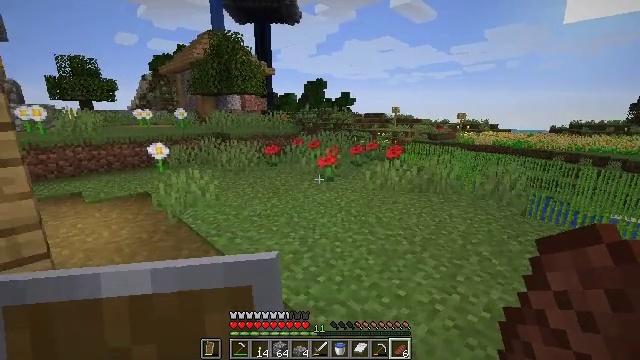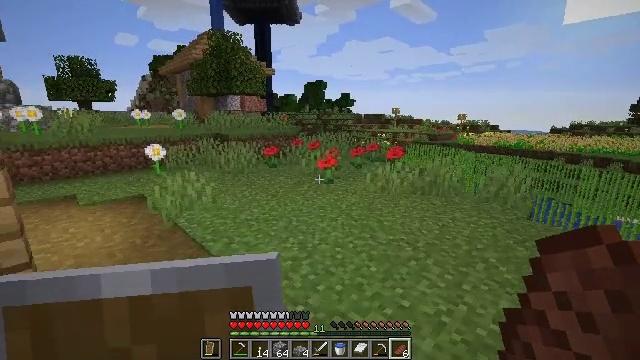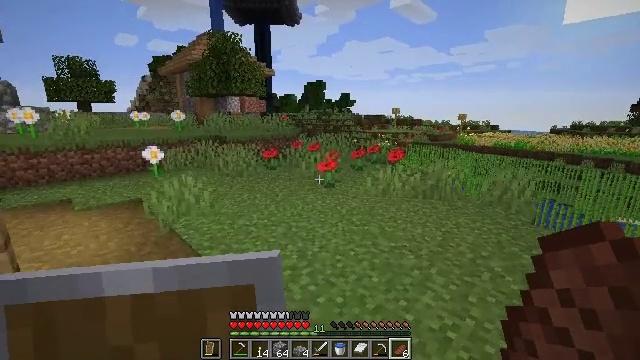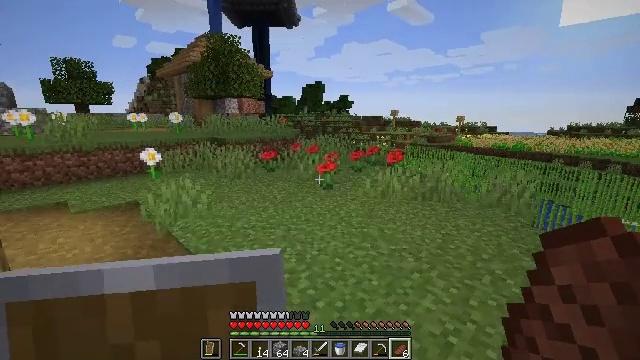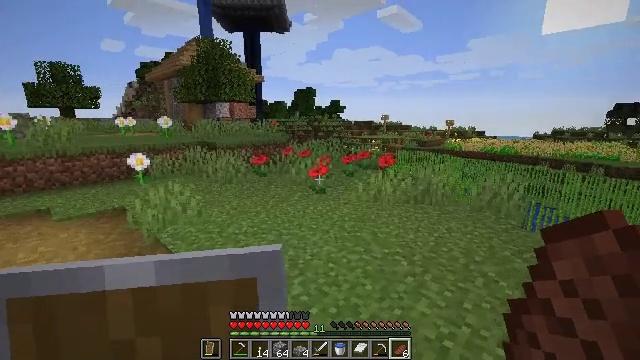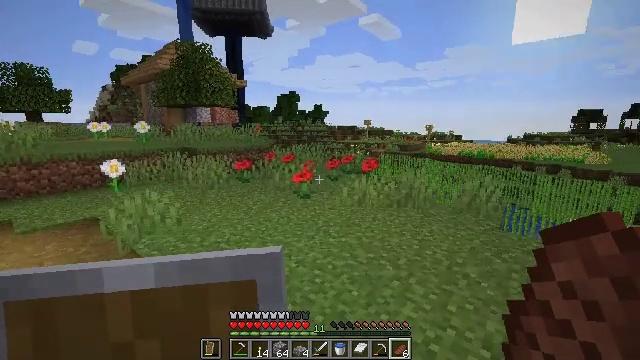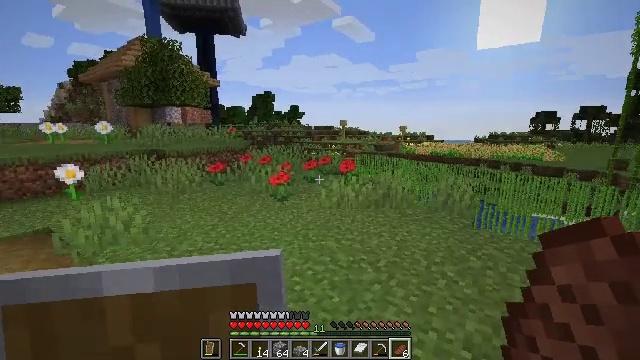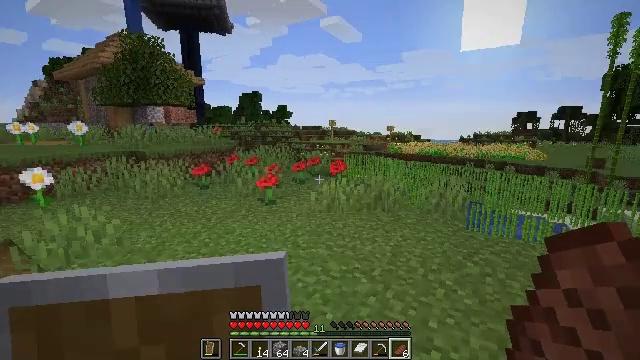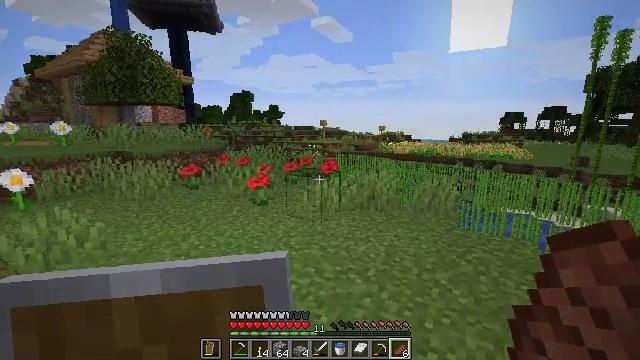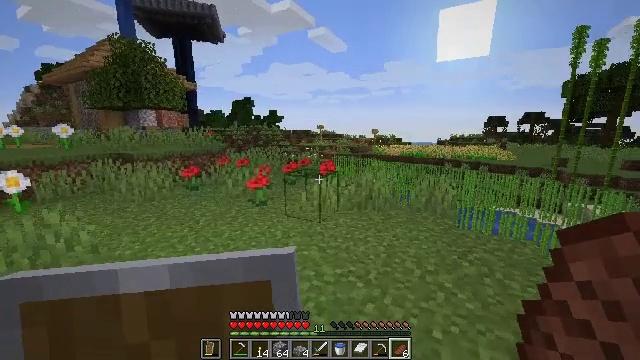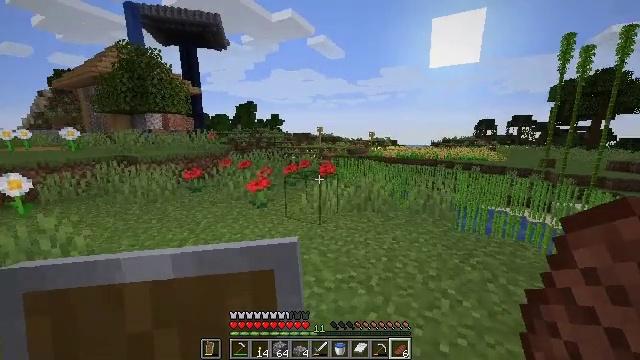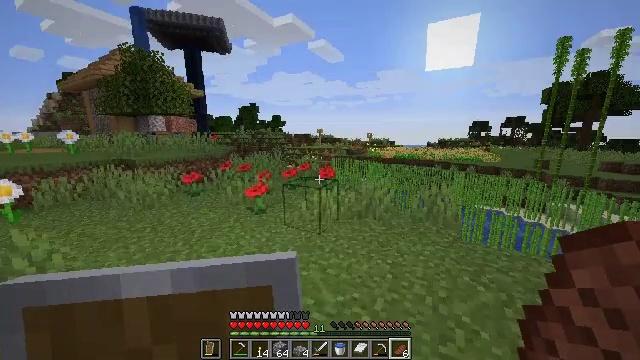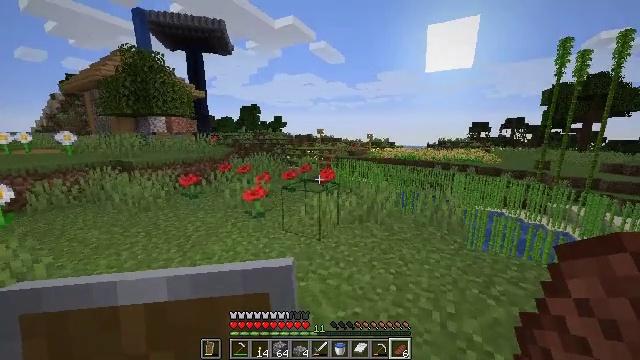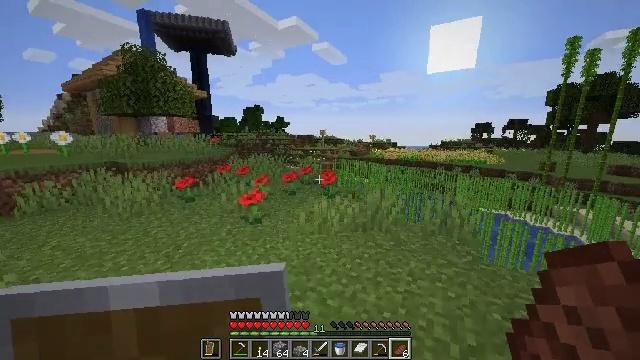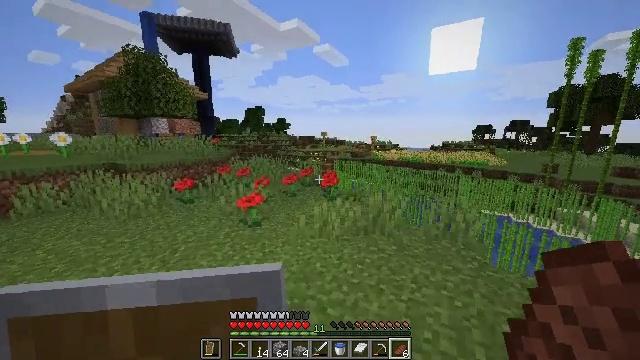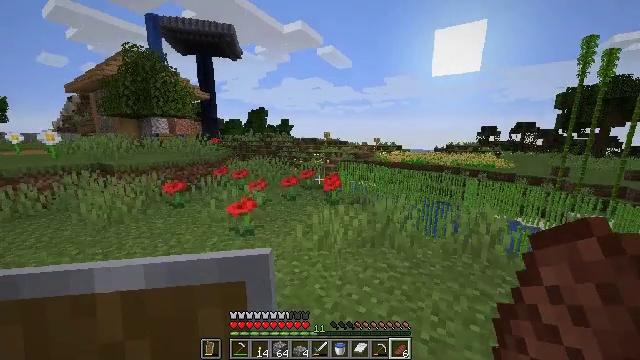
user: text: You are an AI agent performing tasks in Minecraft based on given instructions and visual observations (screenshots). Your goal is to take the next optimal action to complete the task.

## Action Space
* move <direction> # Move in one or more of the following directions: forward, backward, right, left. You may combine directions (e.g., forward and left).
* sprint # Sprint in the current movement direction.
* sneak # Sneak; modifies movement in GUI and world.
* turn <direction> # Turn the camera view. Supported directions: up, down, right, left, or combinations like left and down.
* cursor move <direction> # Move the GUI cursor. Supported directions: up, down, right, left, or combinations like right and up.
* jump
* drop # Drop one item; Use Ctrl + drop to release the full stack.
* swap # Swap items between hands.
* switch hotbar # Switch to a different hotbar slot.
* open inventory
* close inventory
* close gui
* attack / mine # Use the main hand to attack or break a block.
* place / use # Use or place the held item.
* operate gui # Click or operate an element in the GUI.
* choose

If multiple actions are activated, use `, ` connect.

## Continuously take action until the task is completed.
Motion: motion action
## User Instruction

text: Reclaim farmland by breaking it.
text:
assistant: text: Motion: no_op
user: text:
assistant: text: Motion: no_op
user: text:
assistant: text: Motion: no_op
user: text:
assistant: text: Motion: turn right
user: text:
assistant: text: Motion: move forward, turn right and up
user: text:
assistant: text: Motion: move forward, turn right
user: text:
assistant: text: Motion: turn right
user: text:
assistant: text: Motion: move forward, turn right
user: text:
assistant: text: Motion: move forward
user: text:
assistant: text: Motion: move forward
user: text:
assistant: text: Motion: move forward
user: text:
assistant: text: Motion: move forward
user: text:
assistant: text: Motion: move forward
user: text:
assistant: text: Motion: move forward
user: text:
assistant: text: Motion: move forward
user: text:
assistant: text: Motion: move forward
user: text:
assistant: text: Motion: move forward, turn left
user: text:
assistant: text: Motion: move forward, turn left
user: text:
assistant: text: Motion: move forward, turn left
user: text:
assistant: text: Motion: move forward
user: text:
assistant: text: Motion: move forward
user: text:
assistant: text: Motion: move forward
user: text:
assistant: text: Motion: move forward
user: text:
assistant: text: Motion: move forward
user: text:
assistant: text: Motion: move forward
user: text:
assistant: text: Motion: move forward, turn left
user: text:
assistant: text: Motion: move forward, turn left and up
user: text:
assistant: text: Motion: move forward
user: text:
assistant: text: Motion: move forward, turn right
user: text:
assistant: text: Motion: move forward, turn right